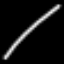
Label: line